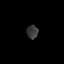
Tissue: lung
Cell type: Epithelial cells
Senescence score: 0.5438
Nuclear area (px): 150
Mean DAPI intensity: 56.527